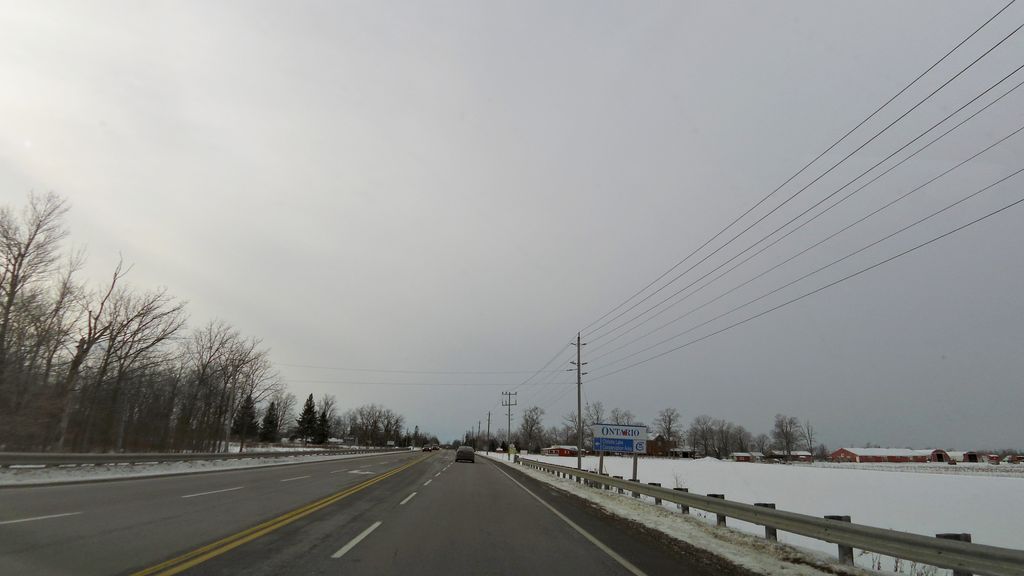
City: hamilton